Question: I have a plotted a z-curve, and have used 'geom_segment'to color areas underneath the curve.
I have plotted the z distribution using
'''
p <- ggplot(data.frame(x = c(-3, 3)), aes(x)) + stat_function(fun = dnorm)
'''

I would like to color the segments of the curve so that the color of the curve matches the color on the x-axis beneath it.
Since I'm using 'stat_function', I feel like there is less of an opportunity to modify it's characteristics.
Has anyone attempted a similar feat and found a way to do this?
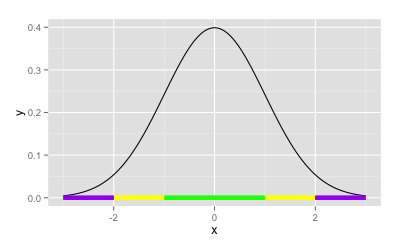
Answer: '''
dnorm_segment <- function(x, min = 0, max = 1) dnorm(x)*ifelse(x>=min & x<=max, 1, NA)
zero_segment <- function(x, min = 0, max = 1) ifelse(x>=min & x<=max, 0, NA)
plot_both <- function(min, max, colour)
{
args <- list(min = min, max = max)
list(
stat_function(fun = dnorm_segment, col = colour, size = 3, args = args, n = 1001),
stat_function(fun = zero_segment, col = colour, size = 3, args = args, n = 1001)
)
}
ggplot(data.frame(x = c(-3, 3)), aes(x)) +
stat_function(fun = dnorm) +
plot_both(-3, -2, "purple") +
plot_both(-2, -1, "yellow")
# + etc
'''